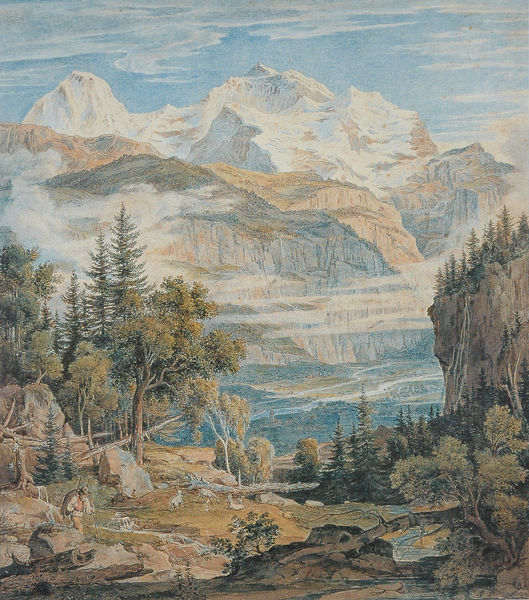
Titel: Das Lauterbrunnental mit Mönch und Jungfrau
Künstler: Joseph Anton Koch
Standort: Kopenhagen
Institution: Thorvaldsens Museum
Schlagwörter: baum, berg, blau, blätter, felsen, gestein, himmel, laub, mann, wasser, weiß, wolken, baumstämme, bäume, fluss, gelb, grün, landschaft, menschen, ocker, see, ufer, braun, grau, hintergrund, hut, orange, schwarz, türkis, zeichnung, blick, eis, gras, schnee, tiere, weg, wiese, wand, blass, mensch, spitze, bach, baumstamm, ebene, feld, ferne, horizont, hügel, natur, stamm, vieh, weide, weite, brücke, gewässer, pfad, wege, gold, klassizismus, tal, wald, sack, deutschland, ansicht, stab, abhang, berge, fels, felswand, gebirge, gipfel, gletscher, bergkette, dunst, grafik, graphik, nebel, herde, landschaftsmalerei, alm, hochgebirge, schlucht, steil, winter, amerika, romantik, tannen, steg, sturm, stämme, wild, bauer, panorama, schichtung, wandern, wurzel, alpen, flussbett, idyll, schweiz, radierung, stich, koloriert, tanne, österreich, wurzeln, beute, jäger, holzfäller, wanderer, fichten, heroische landschaft, rucksack, kupferstich, schafe, böcke, hirte, hirten, koch, gebirgskette, gewölk, bergsee, joseph anton koch, schroff, stäme, ziegen, htte, schneeberge, ideale landschaft, matterhorn, watzmann, heroische, j.a. koch, zugspitze, landschaaft, talblick, eute, wller, schsfe